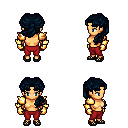
a pixel art fantasy rpg character, female body template, human, tanned skin, gold arm armor, red pants, raven princess hairstyle, gold gloves, ghillies, four views (front, back, left, right), 2x2 character sprite sheet, small pixel art, hard edges, no anti-aliasing